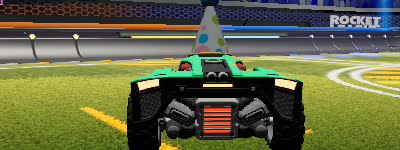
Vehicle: breakout